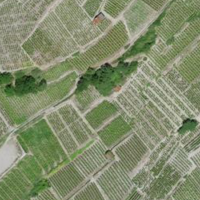
EUNIS habitat code: 40
Species observed at this site:
Saponaria ocymoides